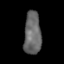
Tissue: lung
Cell type: Epithelial cells
Senescence score: 0.2116
Nuclear area (px): 717
Mean DAPI intensity: 103.222